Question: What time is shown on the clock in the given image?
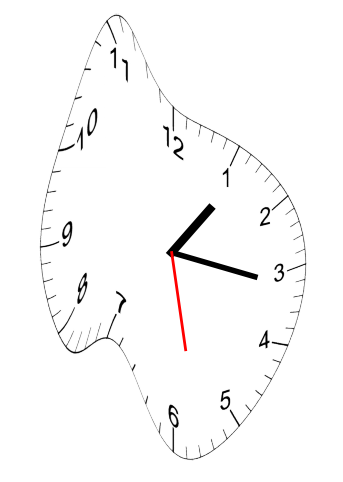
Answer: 01:16:28